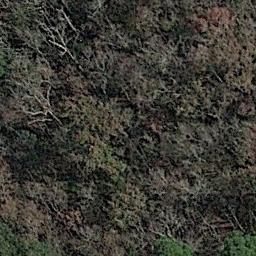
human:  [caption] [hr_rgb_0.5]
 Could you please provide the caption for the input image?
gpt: There are several bare lands in this forest .

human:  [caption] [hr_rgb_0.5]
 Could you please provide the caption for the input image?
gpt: The forest has a lot of dense yellow trees .

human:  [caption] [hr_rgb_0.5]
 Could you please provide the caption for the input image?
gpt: The forest is full of dry trees .

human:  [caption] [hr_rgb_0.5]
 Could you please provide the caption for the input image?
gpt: Many withered trees are in a forest .

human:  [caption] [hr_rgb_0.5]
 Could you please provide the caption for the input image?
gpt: A forest with some withered trees and many brown trees .